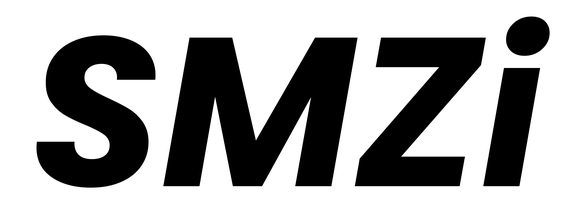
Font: Poppins-BoldItalic